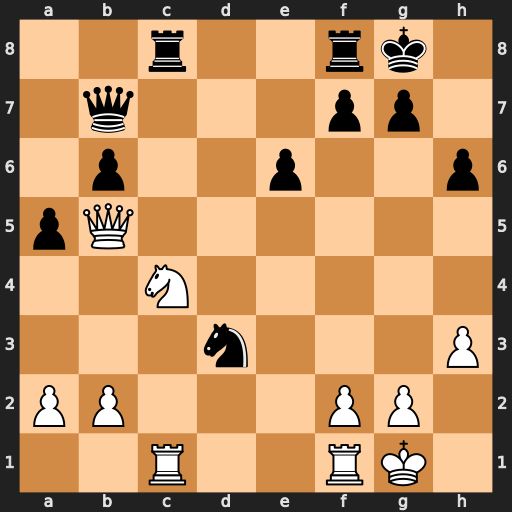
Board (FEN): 2r2rk1/1q3pp1/1p2p2p/pQ6/2N5/3n3P/PP3PP1/2R2RK1
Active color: w
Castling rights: -
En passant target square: -
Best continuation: Nd6 Nxc1 Nxb7